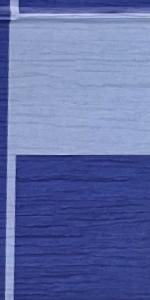
Label: Empty